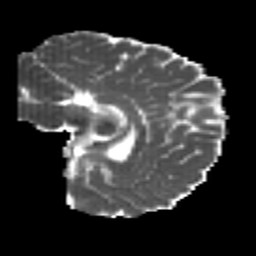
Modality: MD
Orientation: sagittal
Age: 22
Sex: female
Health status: healthy
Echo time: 0.074 s